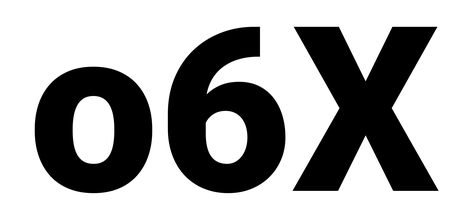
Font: Roboto_Black